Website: lowes
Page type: billing-address
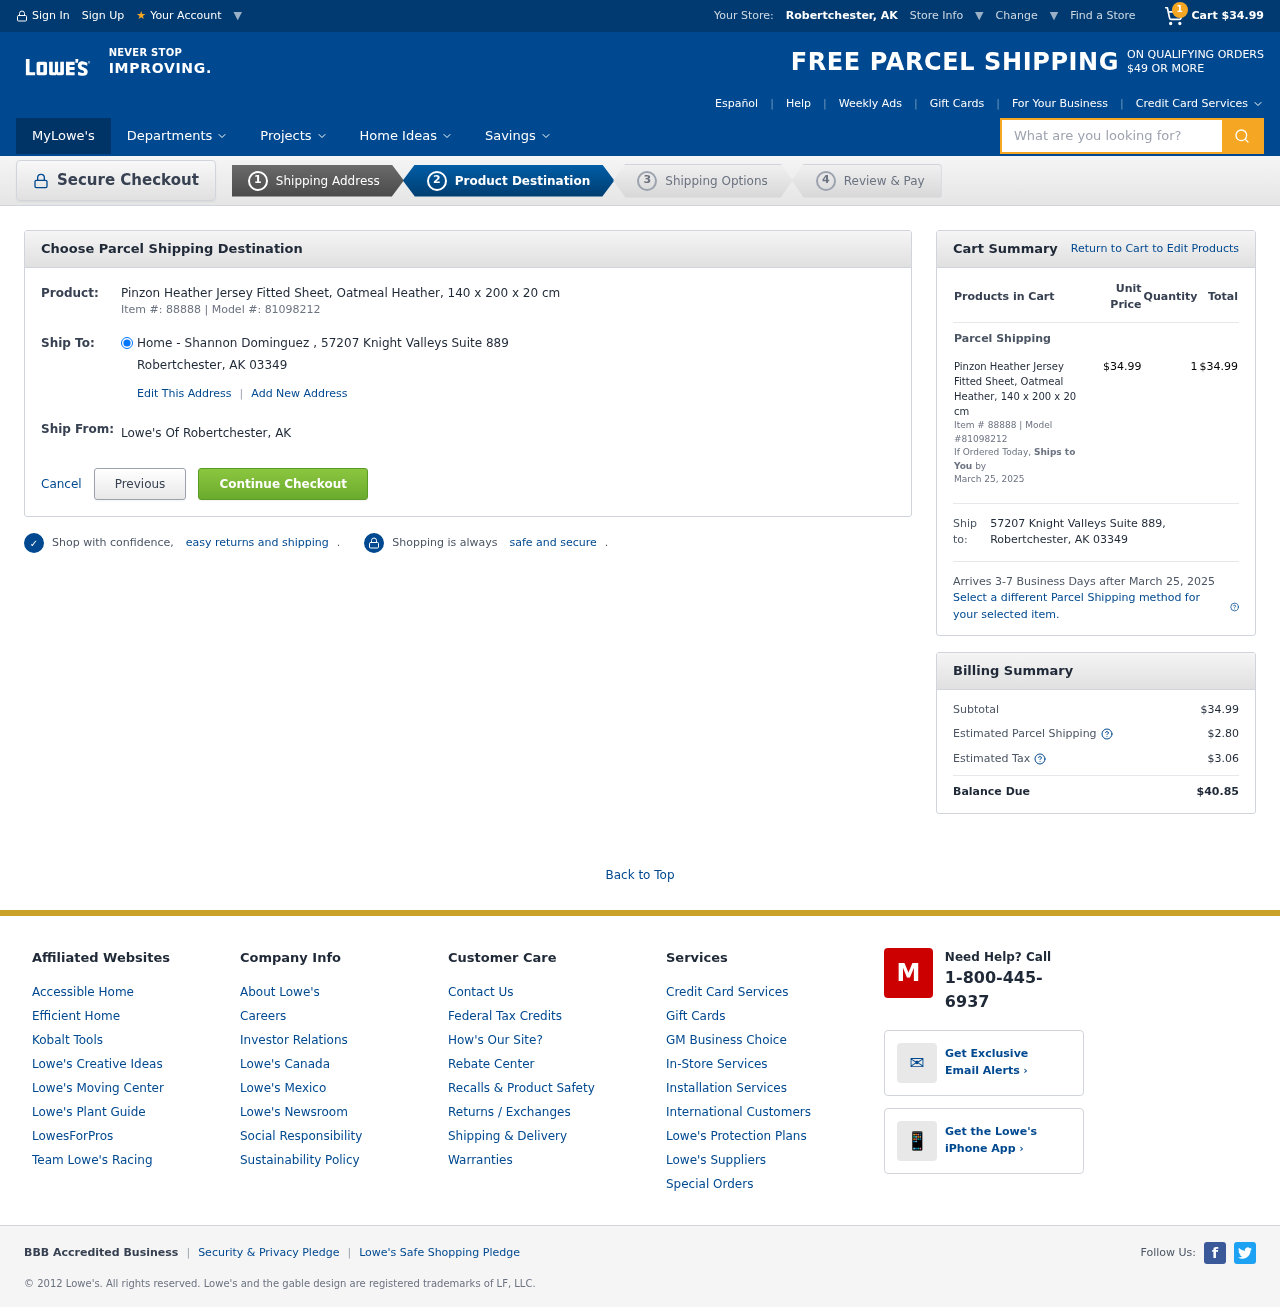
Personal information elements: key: PII_ADDRESS
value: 57207 Knight Valleys Suite 889, Robertchester, AK 03349
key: PII_CITY_STATE
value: Robertchester, AK
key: PII_CITY_STATE_ZIP
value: Robertchester, AK 03349
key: PII_FULLNAME
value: Shannon Dominguez
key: PII_STREET
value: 57207 Knight Valleys Suite 889
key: PII_CITY_STATE2
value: Robertchester, AK
Product elements: key: PRODUCT1_NAME
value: Pinzon Heather Jersey Fitted Sheet, Oatmeal Heather, 140 x 200 x 20 cm
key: PRODUCT1_PRICE
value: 34.99
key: PRODUCT1_QUANTITY
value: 1
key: PRODUCT1_ITEM_NUMBER
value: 88888
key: PRODUCT1_MODEL_NUMBER
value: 81098212
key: PRODUCT1_NAME2
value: Pinzon Heather Jersey Fitted Sheet, Oatmeal Heather, 140 x 200 x 20 cm
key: PRODUCT1_ITEM_NUMBER2
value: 88888
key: PRODUCT1_MODEL_NUMBER2
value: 81098212
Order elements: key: ORDER_NUM_ITEMS
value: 1
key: ORDER_SUBTOTAL
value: $34.99
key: ORDER_SHIPPING_DATE
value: March 25, 2025
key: ORDER_SHIPPING_DATE2
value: March 25, 2025
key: ORDER_SUBTOTAL2
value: $34.99
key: ORDER_SHIPPING_COST
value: $2.80
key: ORDER_TAX
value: $3.06
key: ORDER_TOTAL
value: $40.85
Search elements: key: HEADER_SEARCH
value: What are you looking for?